Question: I have to display a UIButton like in the following image. Button size can be varying. How can I do that? Please suggest a way.

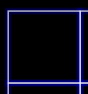
Answer: If you just want a simple outline (it's a little hard to tell from your image what the button is), create the button with 'UIButtonTypeCustom' (so you get a blank slate) then set its background color to be black. next, get the <URL> properties as desired.